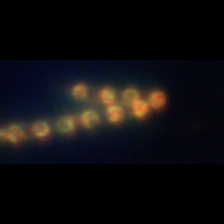
Taxon: Skeletonema
Group: Diatoms